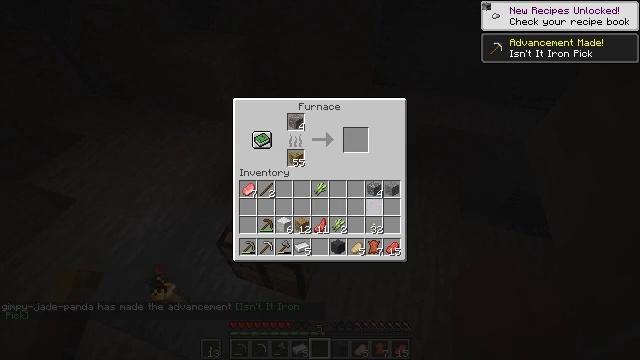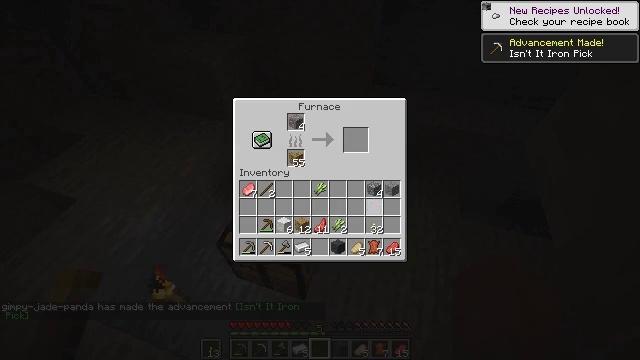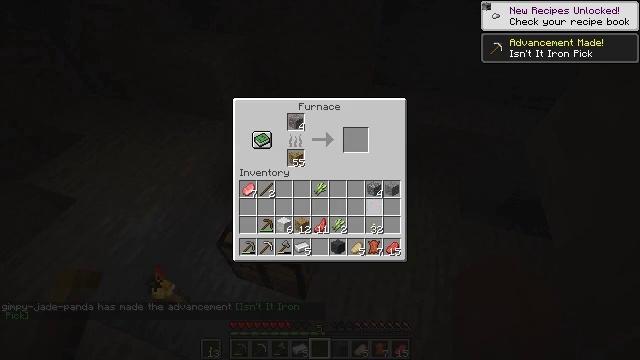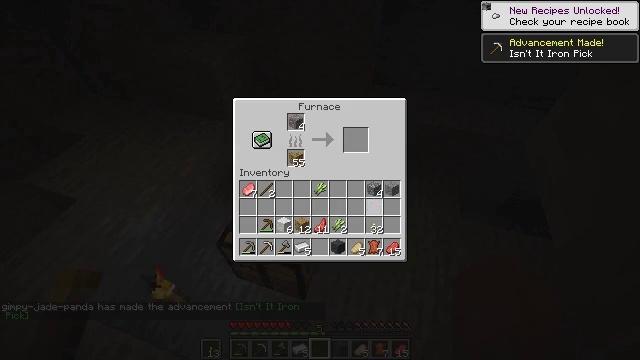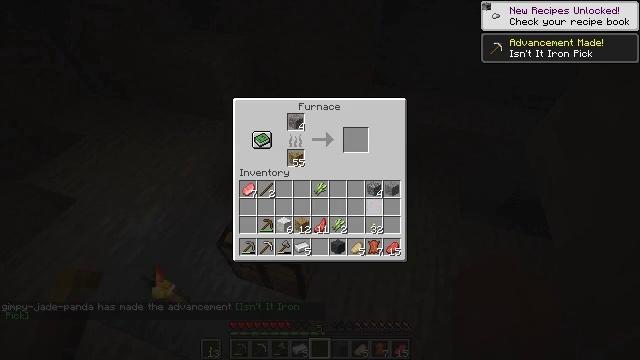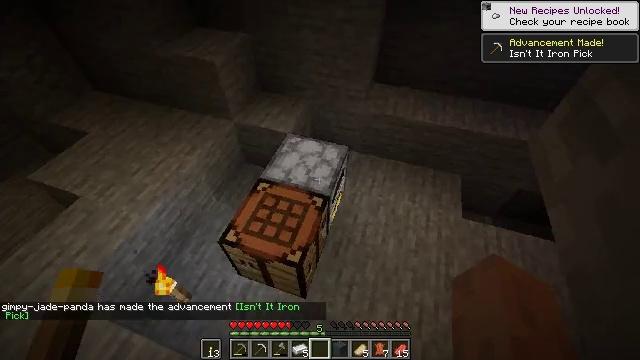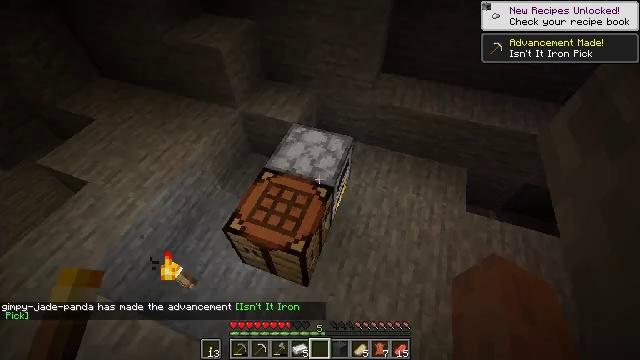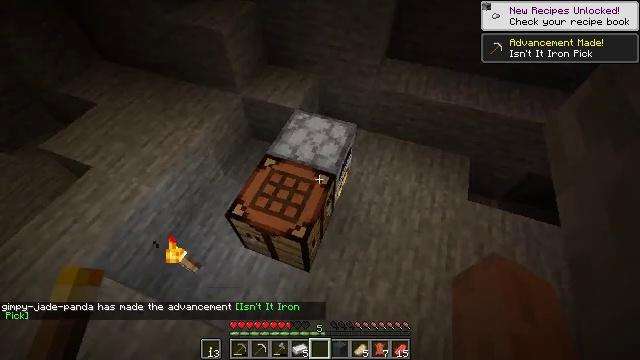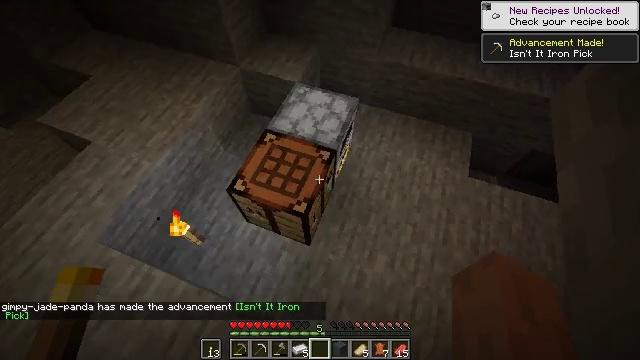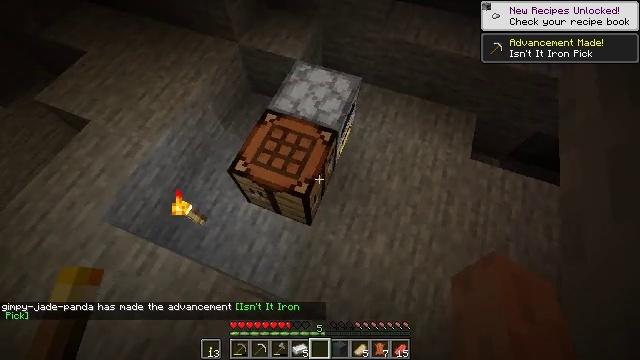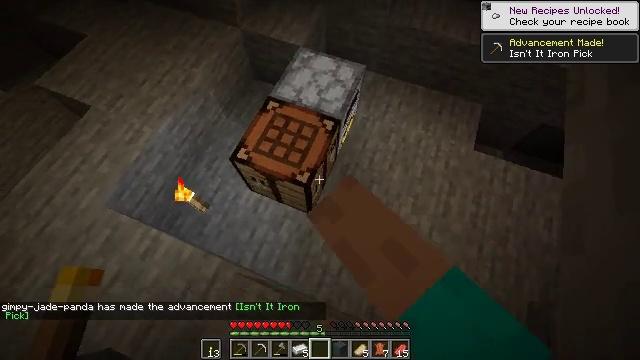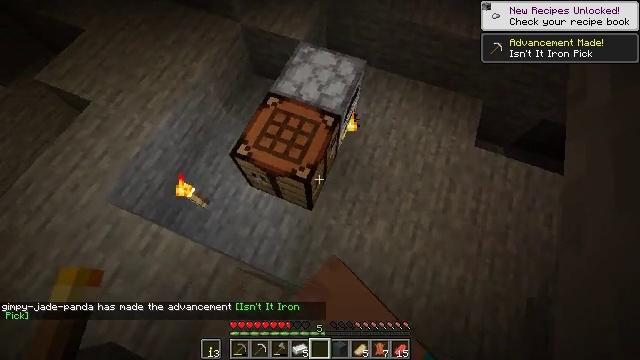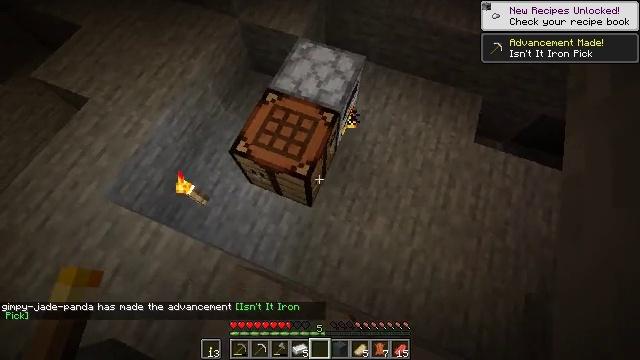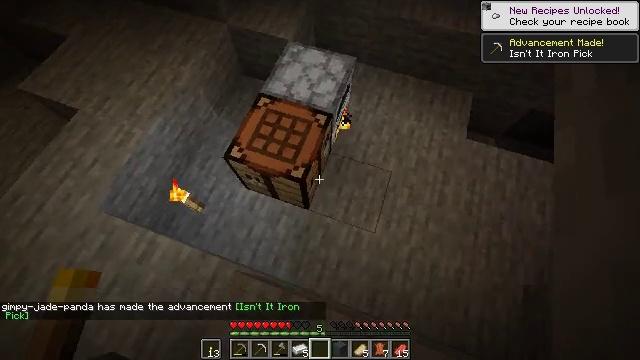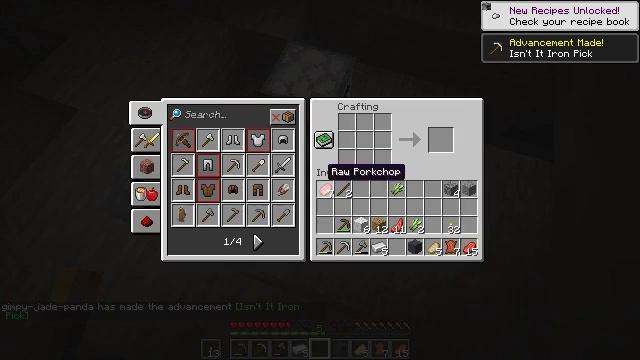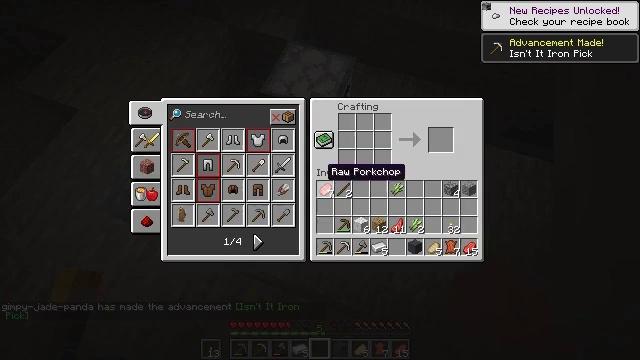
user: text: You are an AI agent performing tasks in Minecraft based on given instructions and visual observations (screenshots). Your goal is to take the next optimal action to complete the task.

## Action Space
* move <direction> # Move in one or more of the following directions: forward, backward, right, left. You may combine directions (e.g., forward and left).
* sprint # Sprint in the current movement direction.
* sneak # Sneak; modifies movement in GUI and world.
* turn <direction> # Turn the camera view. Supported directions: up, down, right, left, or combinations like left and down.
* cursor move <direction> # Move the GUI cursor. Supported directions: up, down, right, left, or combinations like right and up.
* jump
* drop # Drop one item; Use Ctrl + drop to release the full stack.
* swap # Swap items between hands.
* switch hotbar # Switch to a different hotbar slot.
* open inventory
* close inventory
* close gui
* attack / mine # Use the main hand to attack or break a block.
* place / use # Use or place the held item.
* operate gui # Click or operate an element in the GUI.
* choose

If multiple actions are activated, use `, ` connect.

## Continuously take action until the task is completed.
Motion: motion action
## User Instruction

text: Interact with the crafting table and craft a iron axe.
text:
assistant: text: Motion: sneak, operate gui
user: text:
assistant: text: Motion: sneak
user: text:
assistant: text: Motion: sneak
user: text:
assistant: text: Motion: sneak
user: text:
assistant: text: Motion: sneak
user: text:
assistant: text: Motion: turn left and down, close gui
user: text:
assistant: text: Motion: turn down, open inventory
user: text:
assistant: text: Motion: turn down
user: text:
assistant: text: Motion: turn down, use / place
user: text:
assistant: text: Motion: turn down, use / place
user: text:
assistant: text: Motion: use / place
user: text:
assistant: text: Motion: use / place
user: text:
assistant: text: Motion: turn right
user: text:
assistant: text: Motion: no_op
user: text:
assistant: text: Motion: no_op
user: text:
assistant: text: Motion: no_op
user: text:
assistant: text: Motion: cursor move up
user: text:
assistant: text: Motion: cursor move up
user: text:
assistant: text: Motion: no_op
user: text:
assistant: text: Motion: cursor move right
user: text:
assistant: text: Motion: cursor move right
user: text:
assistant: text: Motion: sneak
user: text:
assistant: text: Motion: sneak
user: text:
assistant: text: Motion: sneak
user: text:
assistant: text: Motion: sneak
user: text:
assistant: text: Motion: sneak
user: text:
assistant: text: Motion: sneak
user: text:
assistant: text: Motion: sneak
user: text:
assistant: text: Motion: sneak
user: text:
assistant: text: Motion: sneak